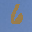
Label: 6